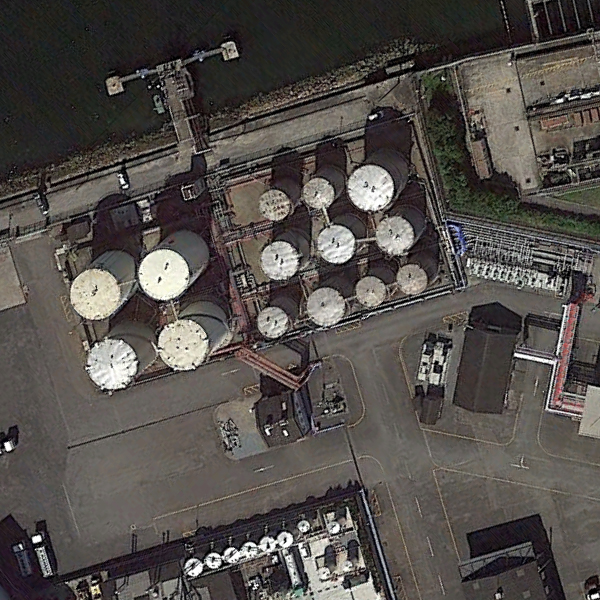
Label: StorageTanks